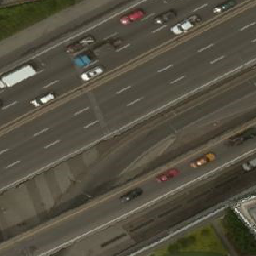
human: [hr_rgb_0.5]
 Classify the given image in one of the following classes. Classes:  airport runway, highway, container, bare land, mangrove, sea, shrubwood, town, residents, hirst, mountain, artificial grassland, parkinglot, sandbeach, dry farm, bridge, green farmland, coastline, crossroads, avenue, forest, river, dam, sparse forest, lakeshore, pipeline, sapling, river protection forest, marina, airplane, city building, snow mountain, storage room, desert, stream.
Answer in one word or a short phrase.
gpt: highway